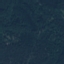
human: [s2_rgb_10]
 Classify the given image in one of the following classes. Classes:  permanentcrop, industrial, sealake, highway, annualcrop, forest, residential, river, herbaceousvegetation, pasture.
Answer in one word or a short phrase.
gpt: Forest